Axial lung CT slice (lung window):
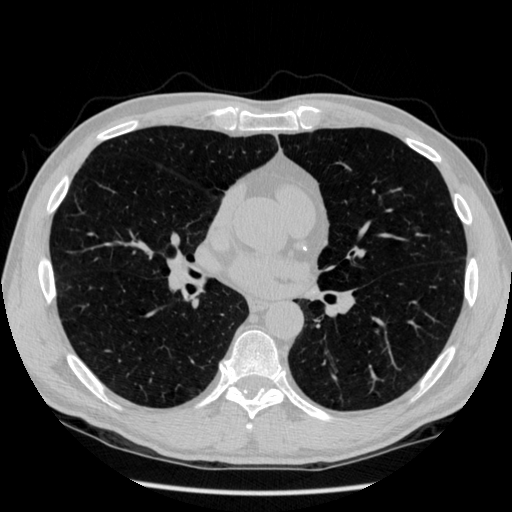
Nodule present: no